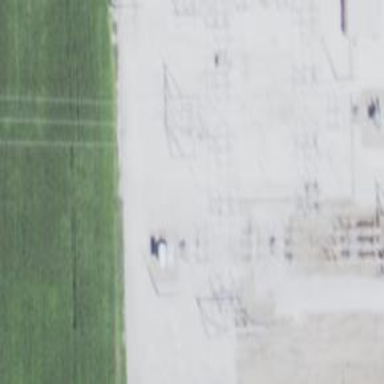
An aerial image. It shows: Switch used for power control.